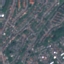
Land use / land cover class: Residential